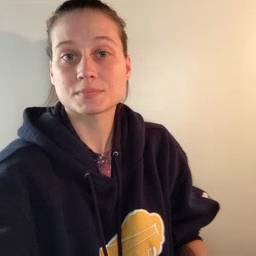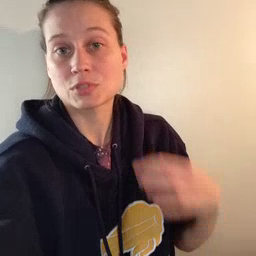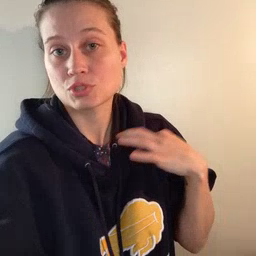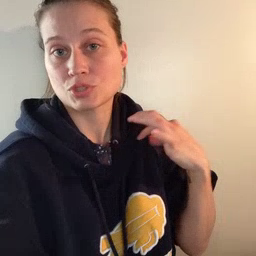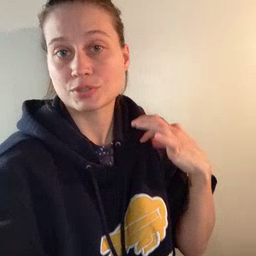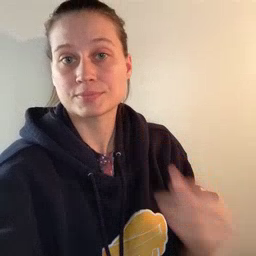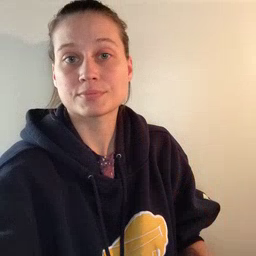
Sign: shirt